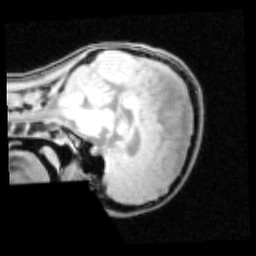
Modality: PDw
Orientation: sagittal
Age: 18
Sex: male
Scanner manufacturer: siemens
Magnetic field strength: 3 T
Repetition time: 0.25 s
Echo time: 0.00103 s